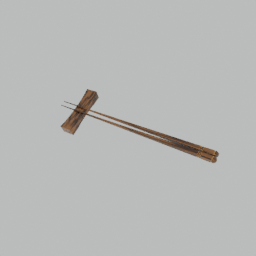
Label: tools